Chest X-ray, PA view. Patient: 46 years old, sex M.
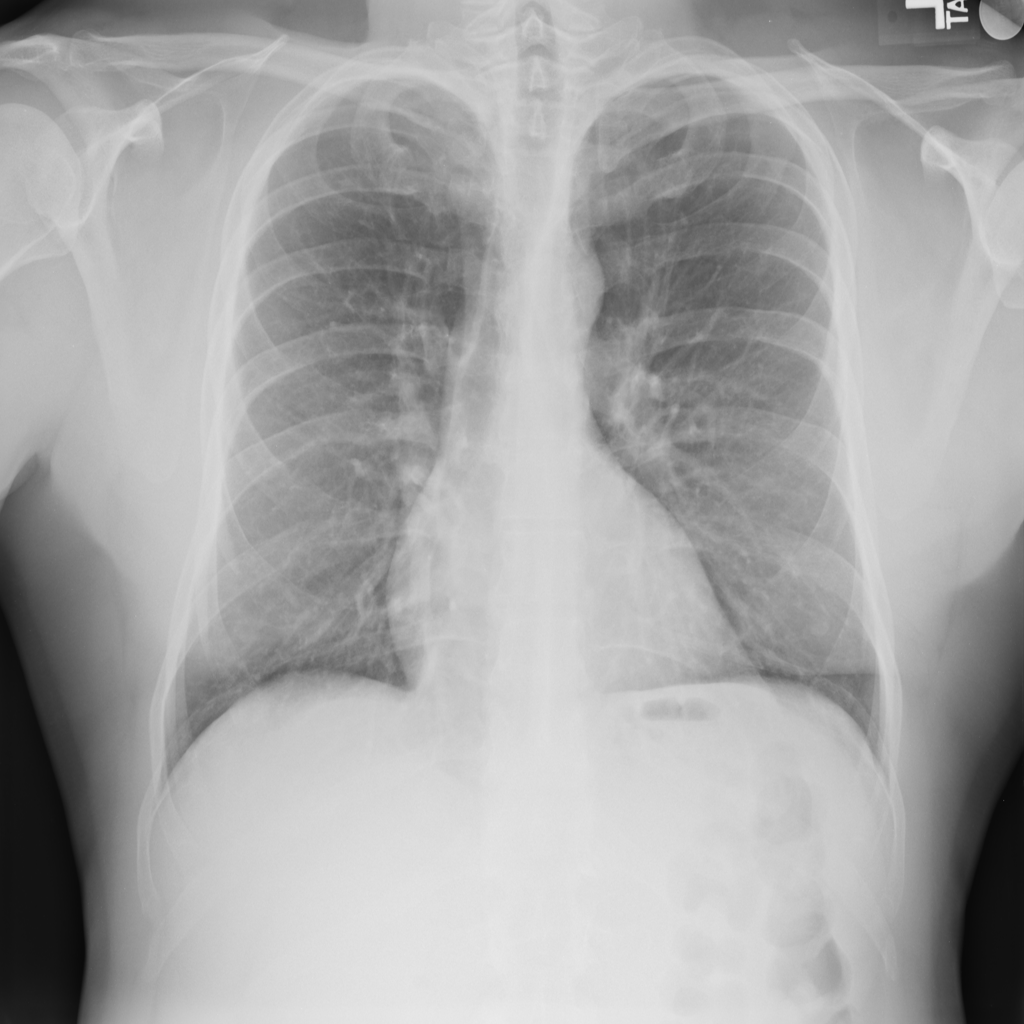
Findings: Nodule